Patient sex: M
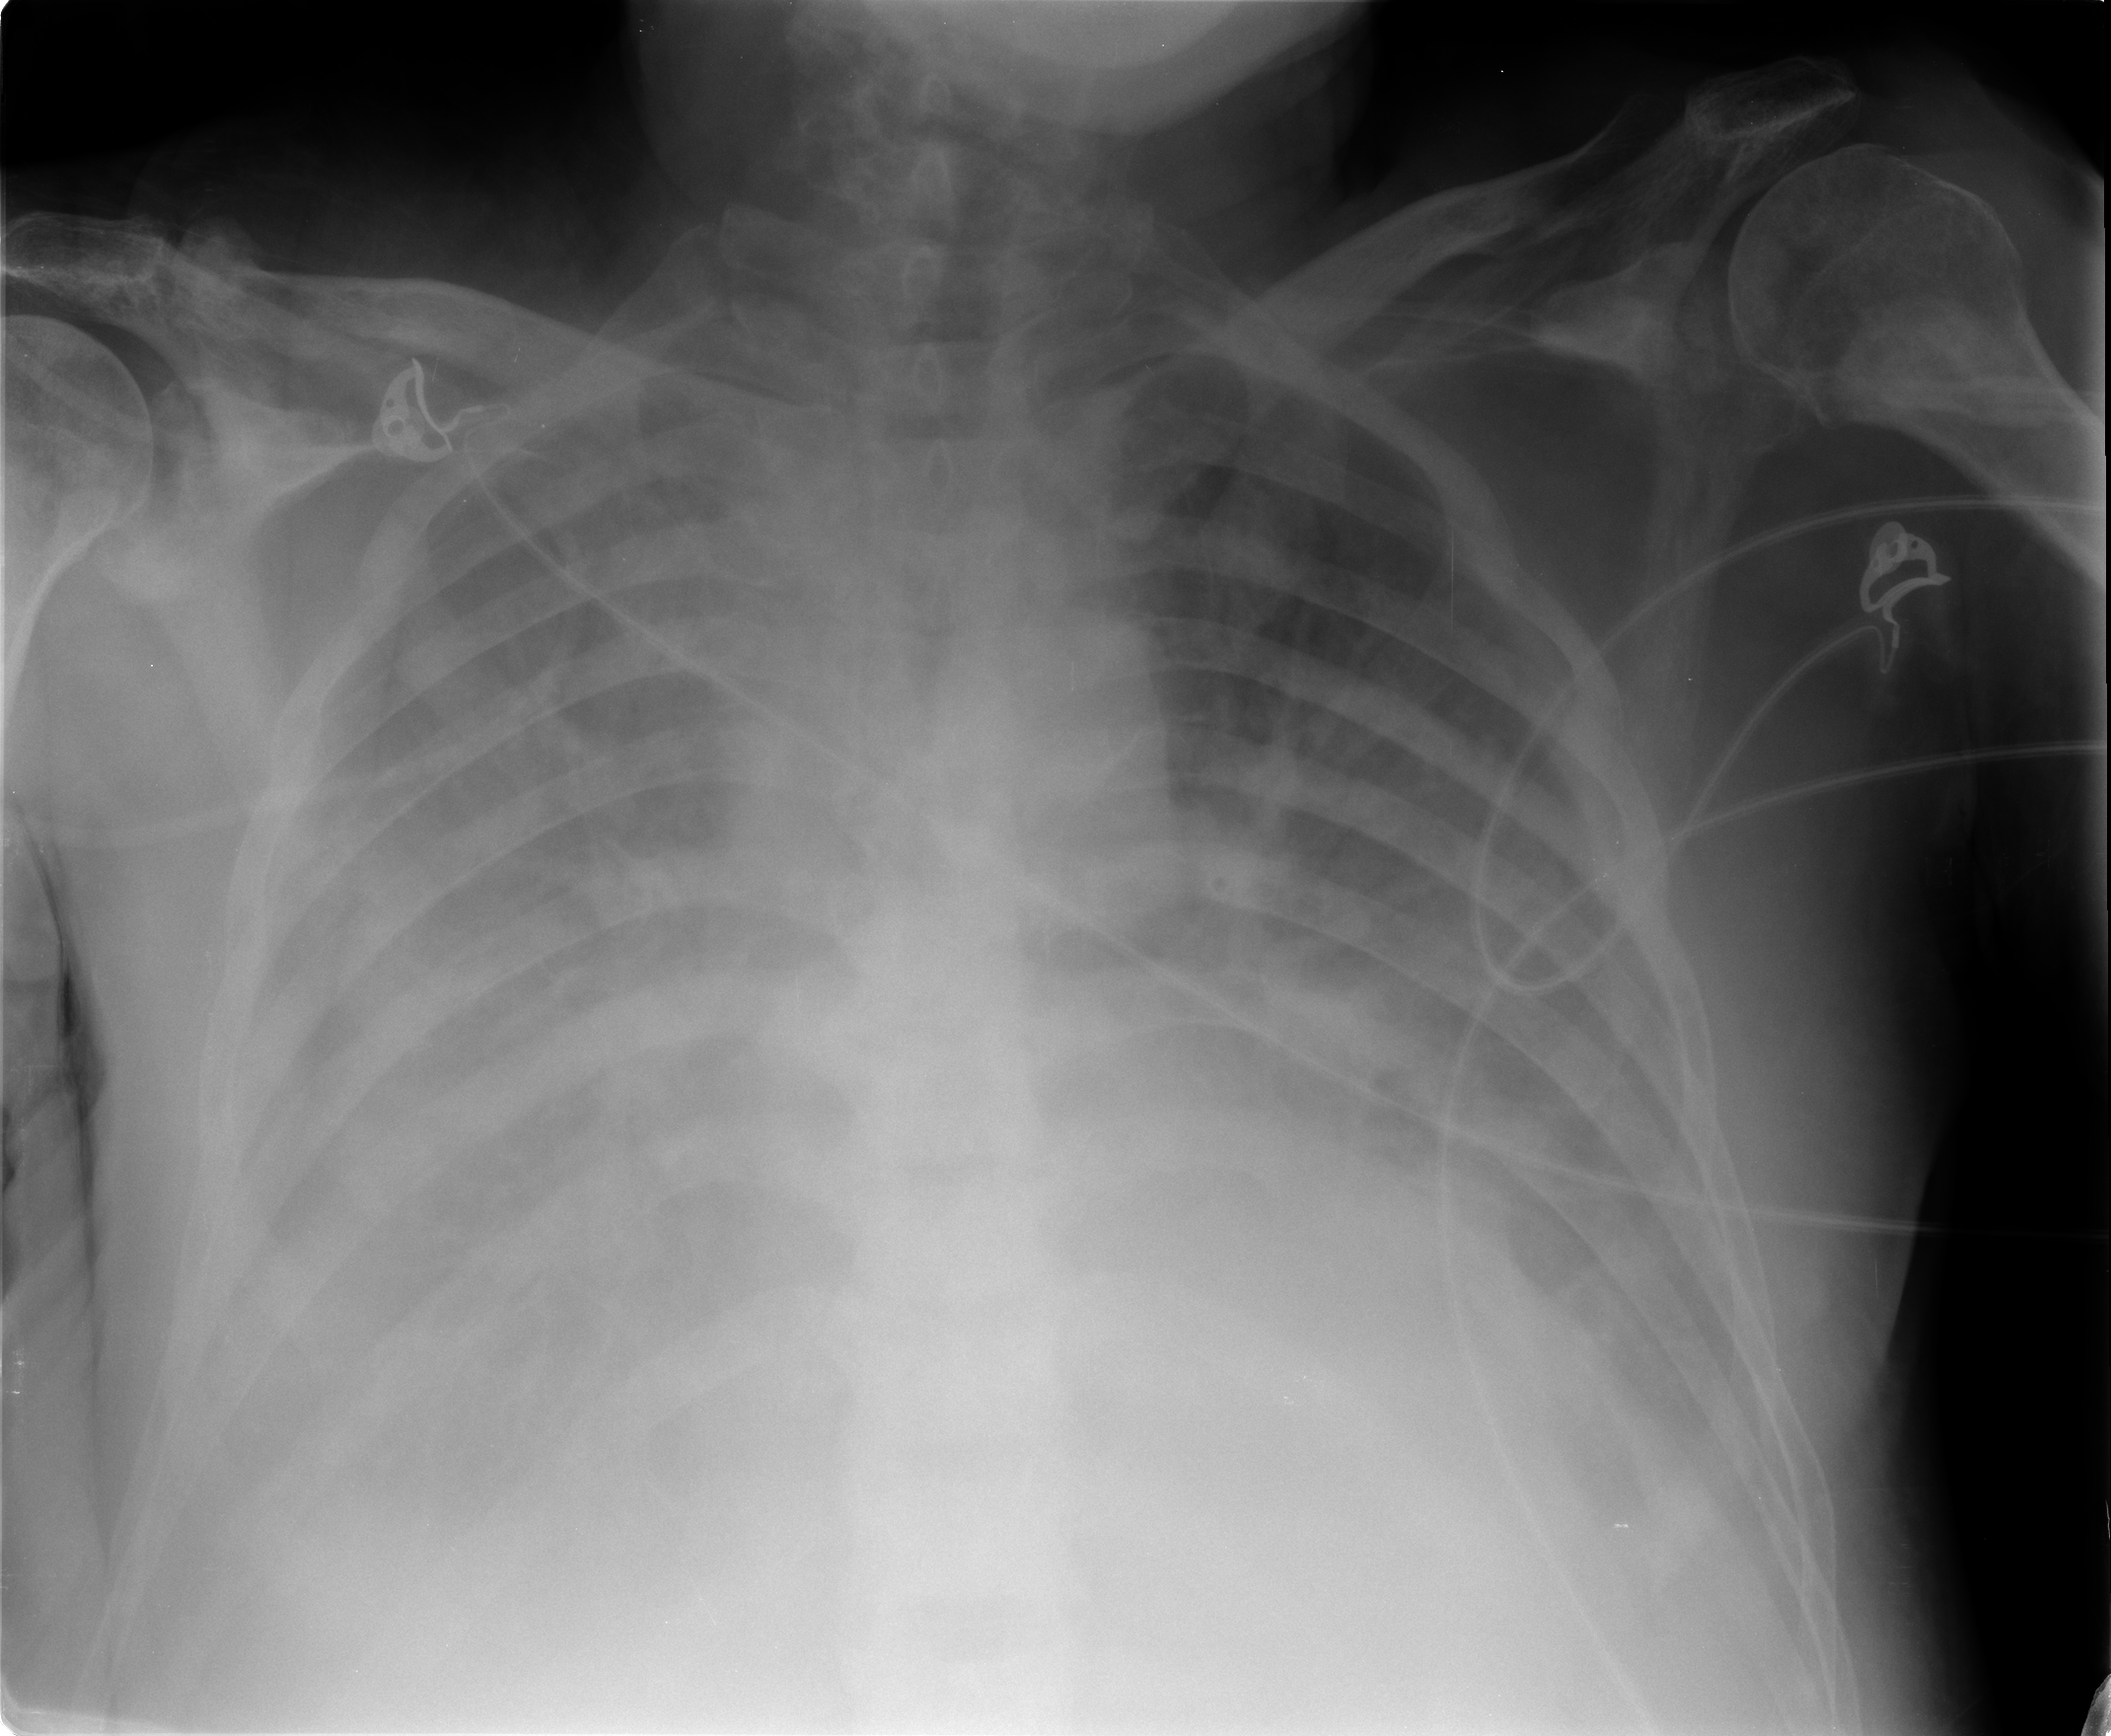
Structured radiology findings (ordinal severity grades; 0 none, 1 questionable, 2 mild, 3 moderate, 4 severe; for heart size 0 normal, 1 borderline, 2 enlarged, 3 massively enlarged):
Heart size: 2
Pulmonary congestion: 4
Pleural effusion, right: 3
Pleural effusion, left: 3
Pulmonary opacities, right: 4
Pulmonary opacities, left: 3
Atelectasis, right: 2
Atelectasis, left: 2